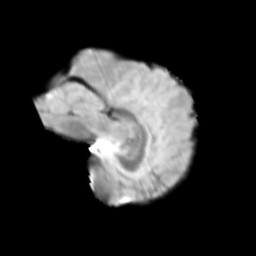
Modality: T2w
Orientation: sagittal
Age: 9
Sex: male
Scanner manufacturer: siemens
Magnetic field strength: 3 T
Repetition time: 3.8 s
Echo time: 0.07 s